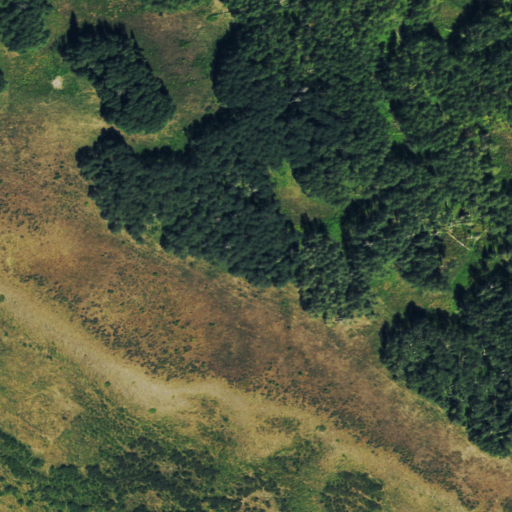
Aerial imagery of ridge(s) in Colorado named Horse Ridge containing deciduous forest and shrub